Question: I have the following blocks of code.
'''
glClearDepth(1.0);
glDepthFunc(GL_LESS);
glEnable(GL_DEPTH_TEST);
glShadeModel(GL_SMOOTH);
glMatrixMode(GL_PROJECTION);
glLoadIdentity();
glOrtho(-WIDTH / (float) HEIGHT, WIDTH / HEIGHT, -1.0f, 1.0f, -1.0f, 1.0f);
glMatrixMode(GL_MODELVIEW);
glEnable(GL_TEXTURE_2D);
'''
'''
glClear(GL_COLOR_BUFFER_BIT | GL_DEPTH_BUFFER_BIT);
glLoadIdentity();
glTranslatef(0.0f,0.0f,-1.0f);
glRotatef(xrot,1.0f,0.0f,0.0f);
glRotatef(yrot,0.0f,1.0f,0.0f);
glRotatef(zrot,0.0f,0.0f,1.0f);
glBindTexture(GL_TEXTURE_2D, texture.getTextureID());
glBegin(GL_QUADS);
{
// The first of six sides
glTexCoord2f(0.0f, 0.0f);
glVertex3f(-0.75f, -0.75f, 0.75f);
glTexCoord2f(0.75f, 0.0f);
glVertex3f(0.75f, -0.75f, 0.75f);
glTexCoord2f(0.75f, 0.75f);
glVertex3f(0.75f, 0.75f, 0.75f);
glTexCoord2f(0.0f, 0.75f);
glVertex3f(-0.75f, 0.75f, 0.75f);
....
'''
Width = 800, heigh = 600. I expect to have a perfectly rotating cube; however, at some angles it does not look correct.

I think that I have an issue in glOrtho as I don't know how to create the correct expression.
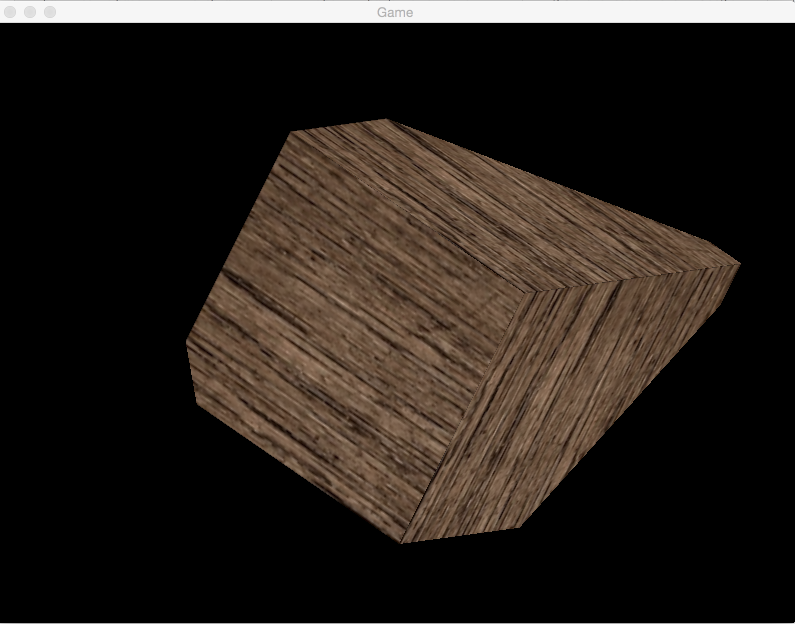
Answer: glPerspective() is better approach for 3D rendering instead of glOrtho(). Use glPerspective() to create the viewing volume.
When I replaced glOrtho() expression by
'gluPerspective(45f, (float) WIDTH / (float) HEIGHT, 0.1f, 100f);'
I got the perfect cube.